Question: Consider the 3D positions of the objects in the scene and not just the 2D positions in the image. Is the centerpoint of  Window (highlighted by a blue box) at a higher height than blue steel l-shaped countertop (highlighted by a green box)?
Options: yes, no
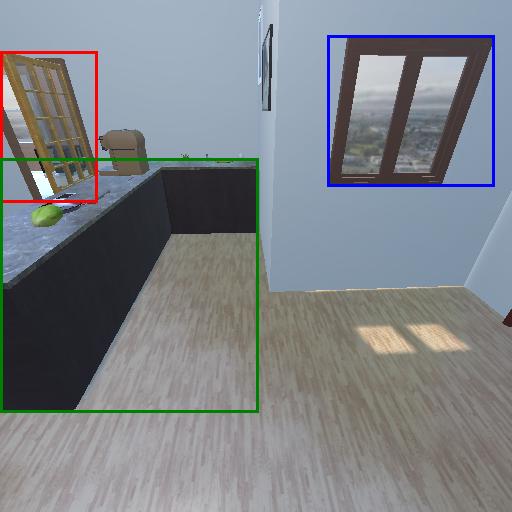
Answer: yes